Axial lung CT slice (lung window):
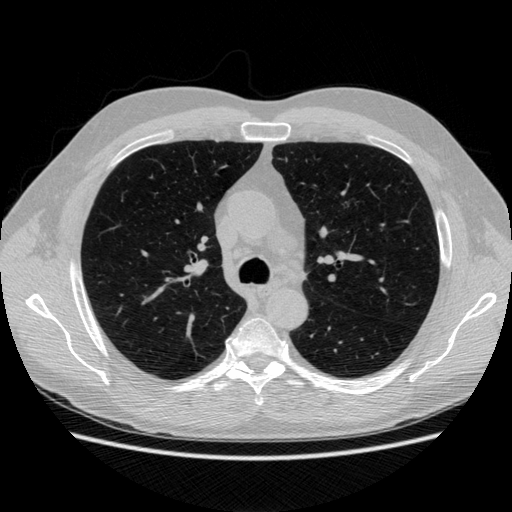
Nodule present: no